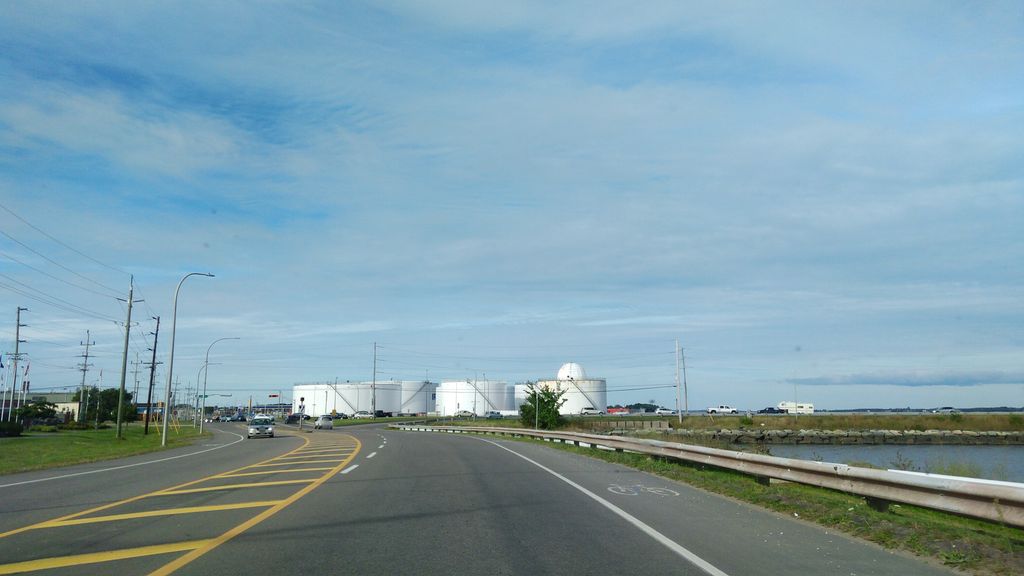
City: charlottetown